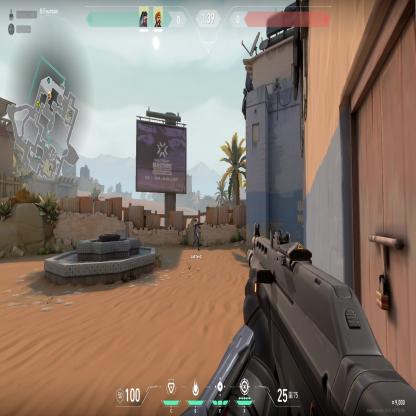
Label: teammate